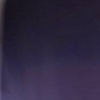
Label: space